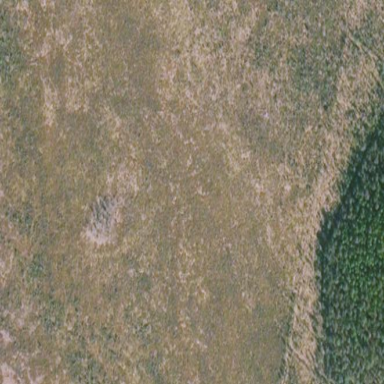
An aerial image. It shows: Bog wetland.